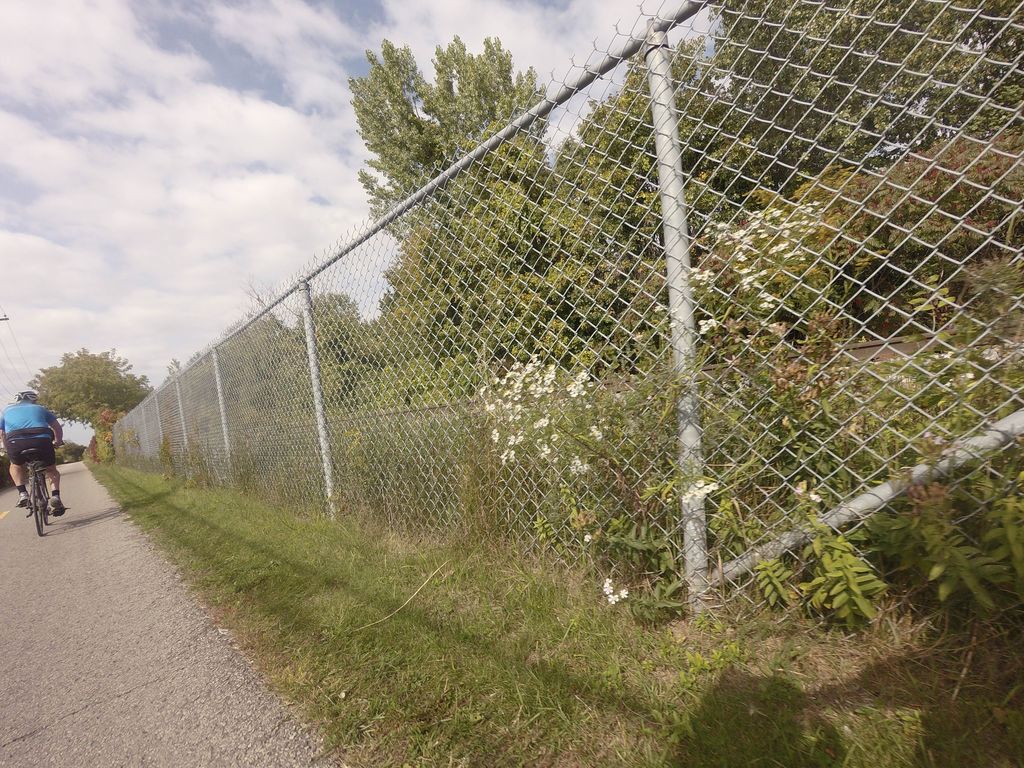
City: montreal